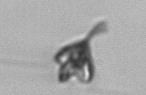
Label: Pyramimonas_longicauda